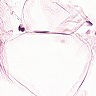
Metastatic tissue present: no